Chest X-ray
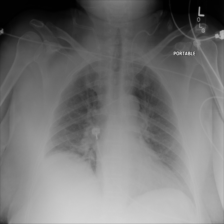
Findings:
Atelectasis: positive
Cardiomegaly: negative
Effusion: negative
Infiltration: positive
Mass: negative
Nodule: negative
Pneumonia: negative
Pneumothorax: negative
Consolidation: positive
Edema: negative
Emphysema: negative
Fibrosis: negative
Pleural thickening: negative
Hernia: negative